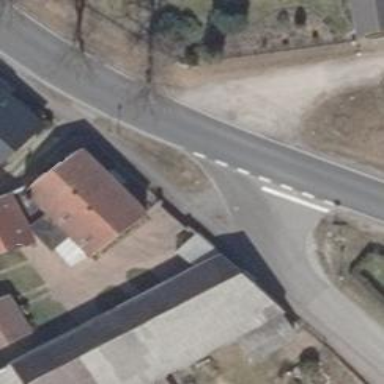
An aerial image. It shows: Residential road with compacted surface.